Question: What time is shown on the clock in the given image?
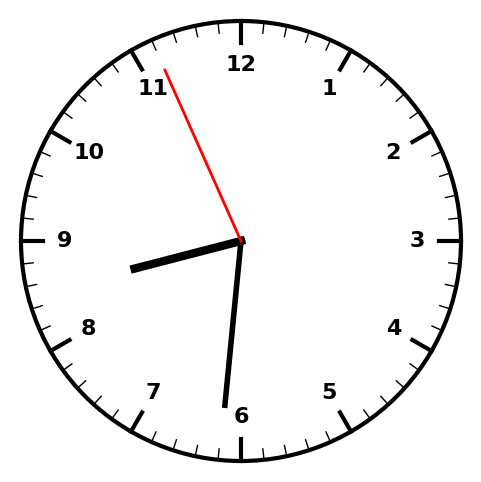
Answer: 08:30:56